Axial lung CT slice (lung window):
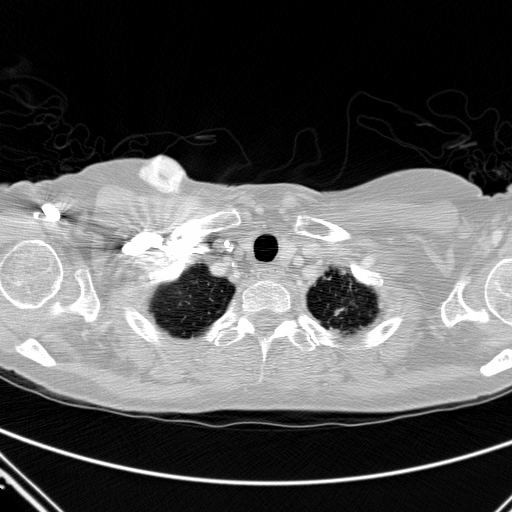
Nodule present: no